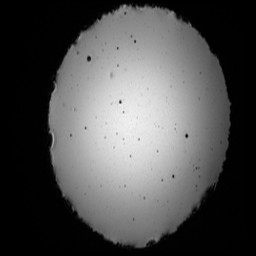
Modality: SWI
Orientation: axial
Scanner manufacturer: siemens
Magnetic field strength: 3 T
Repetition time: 0.03 s
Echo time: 0.02 s